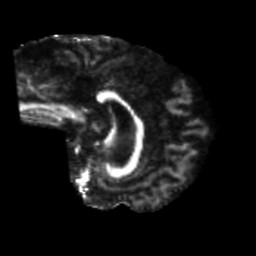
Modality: FA
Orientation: sagittal
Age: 73
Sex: female
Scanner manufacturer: siemens
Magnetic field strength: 3 T
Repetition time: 5.25 s
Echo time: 0.08 s